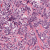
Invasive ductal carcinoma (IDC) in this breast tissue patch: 1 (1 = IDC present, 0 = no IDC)